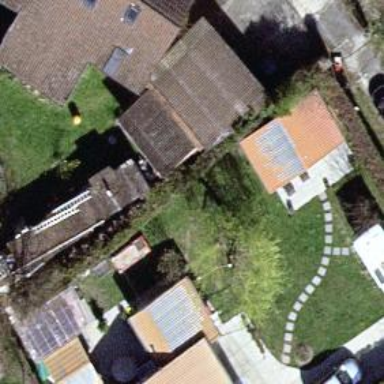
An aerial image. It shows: Garage.